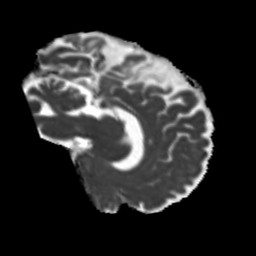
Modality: MD
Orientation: sagittal
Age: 43
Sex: male
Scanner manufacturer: siemens
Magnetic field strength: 3 T
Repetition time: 5.25 s
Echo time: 0.08 s